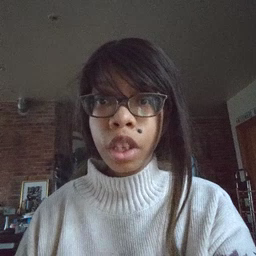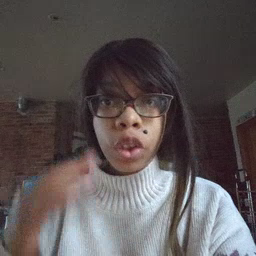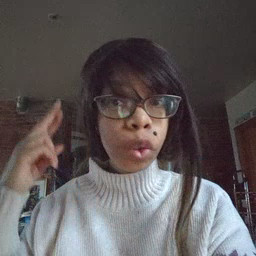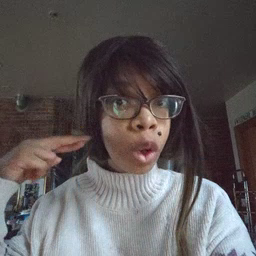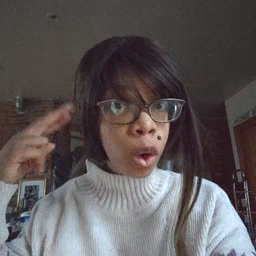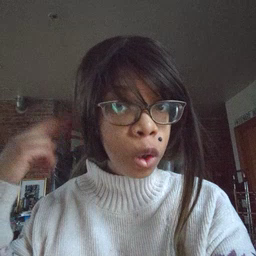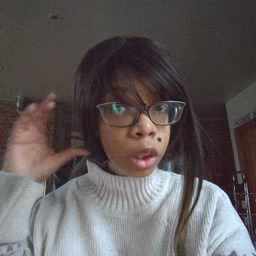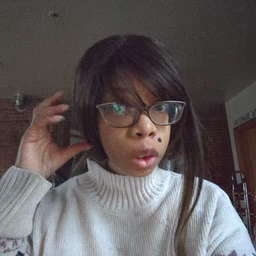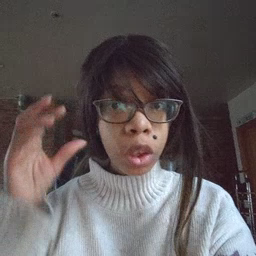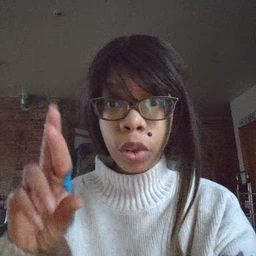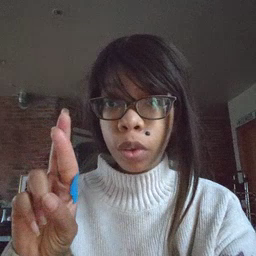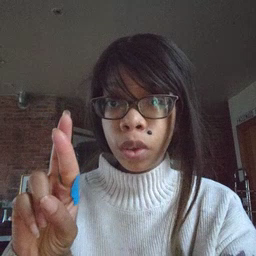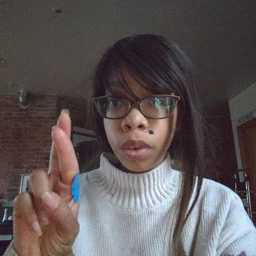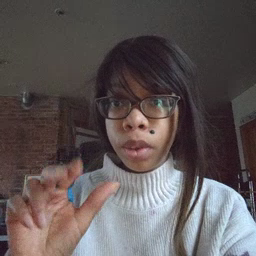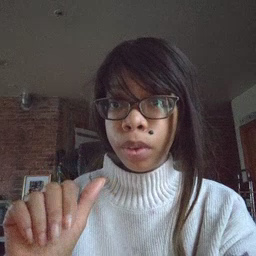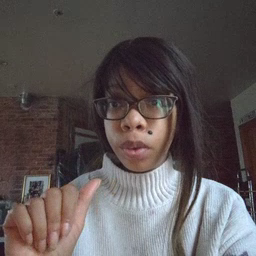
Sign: radio